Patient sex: M
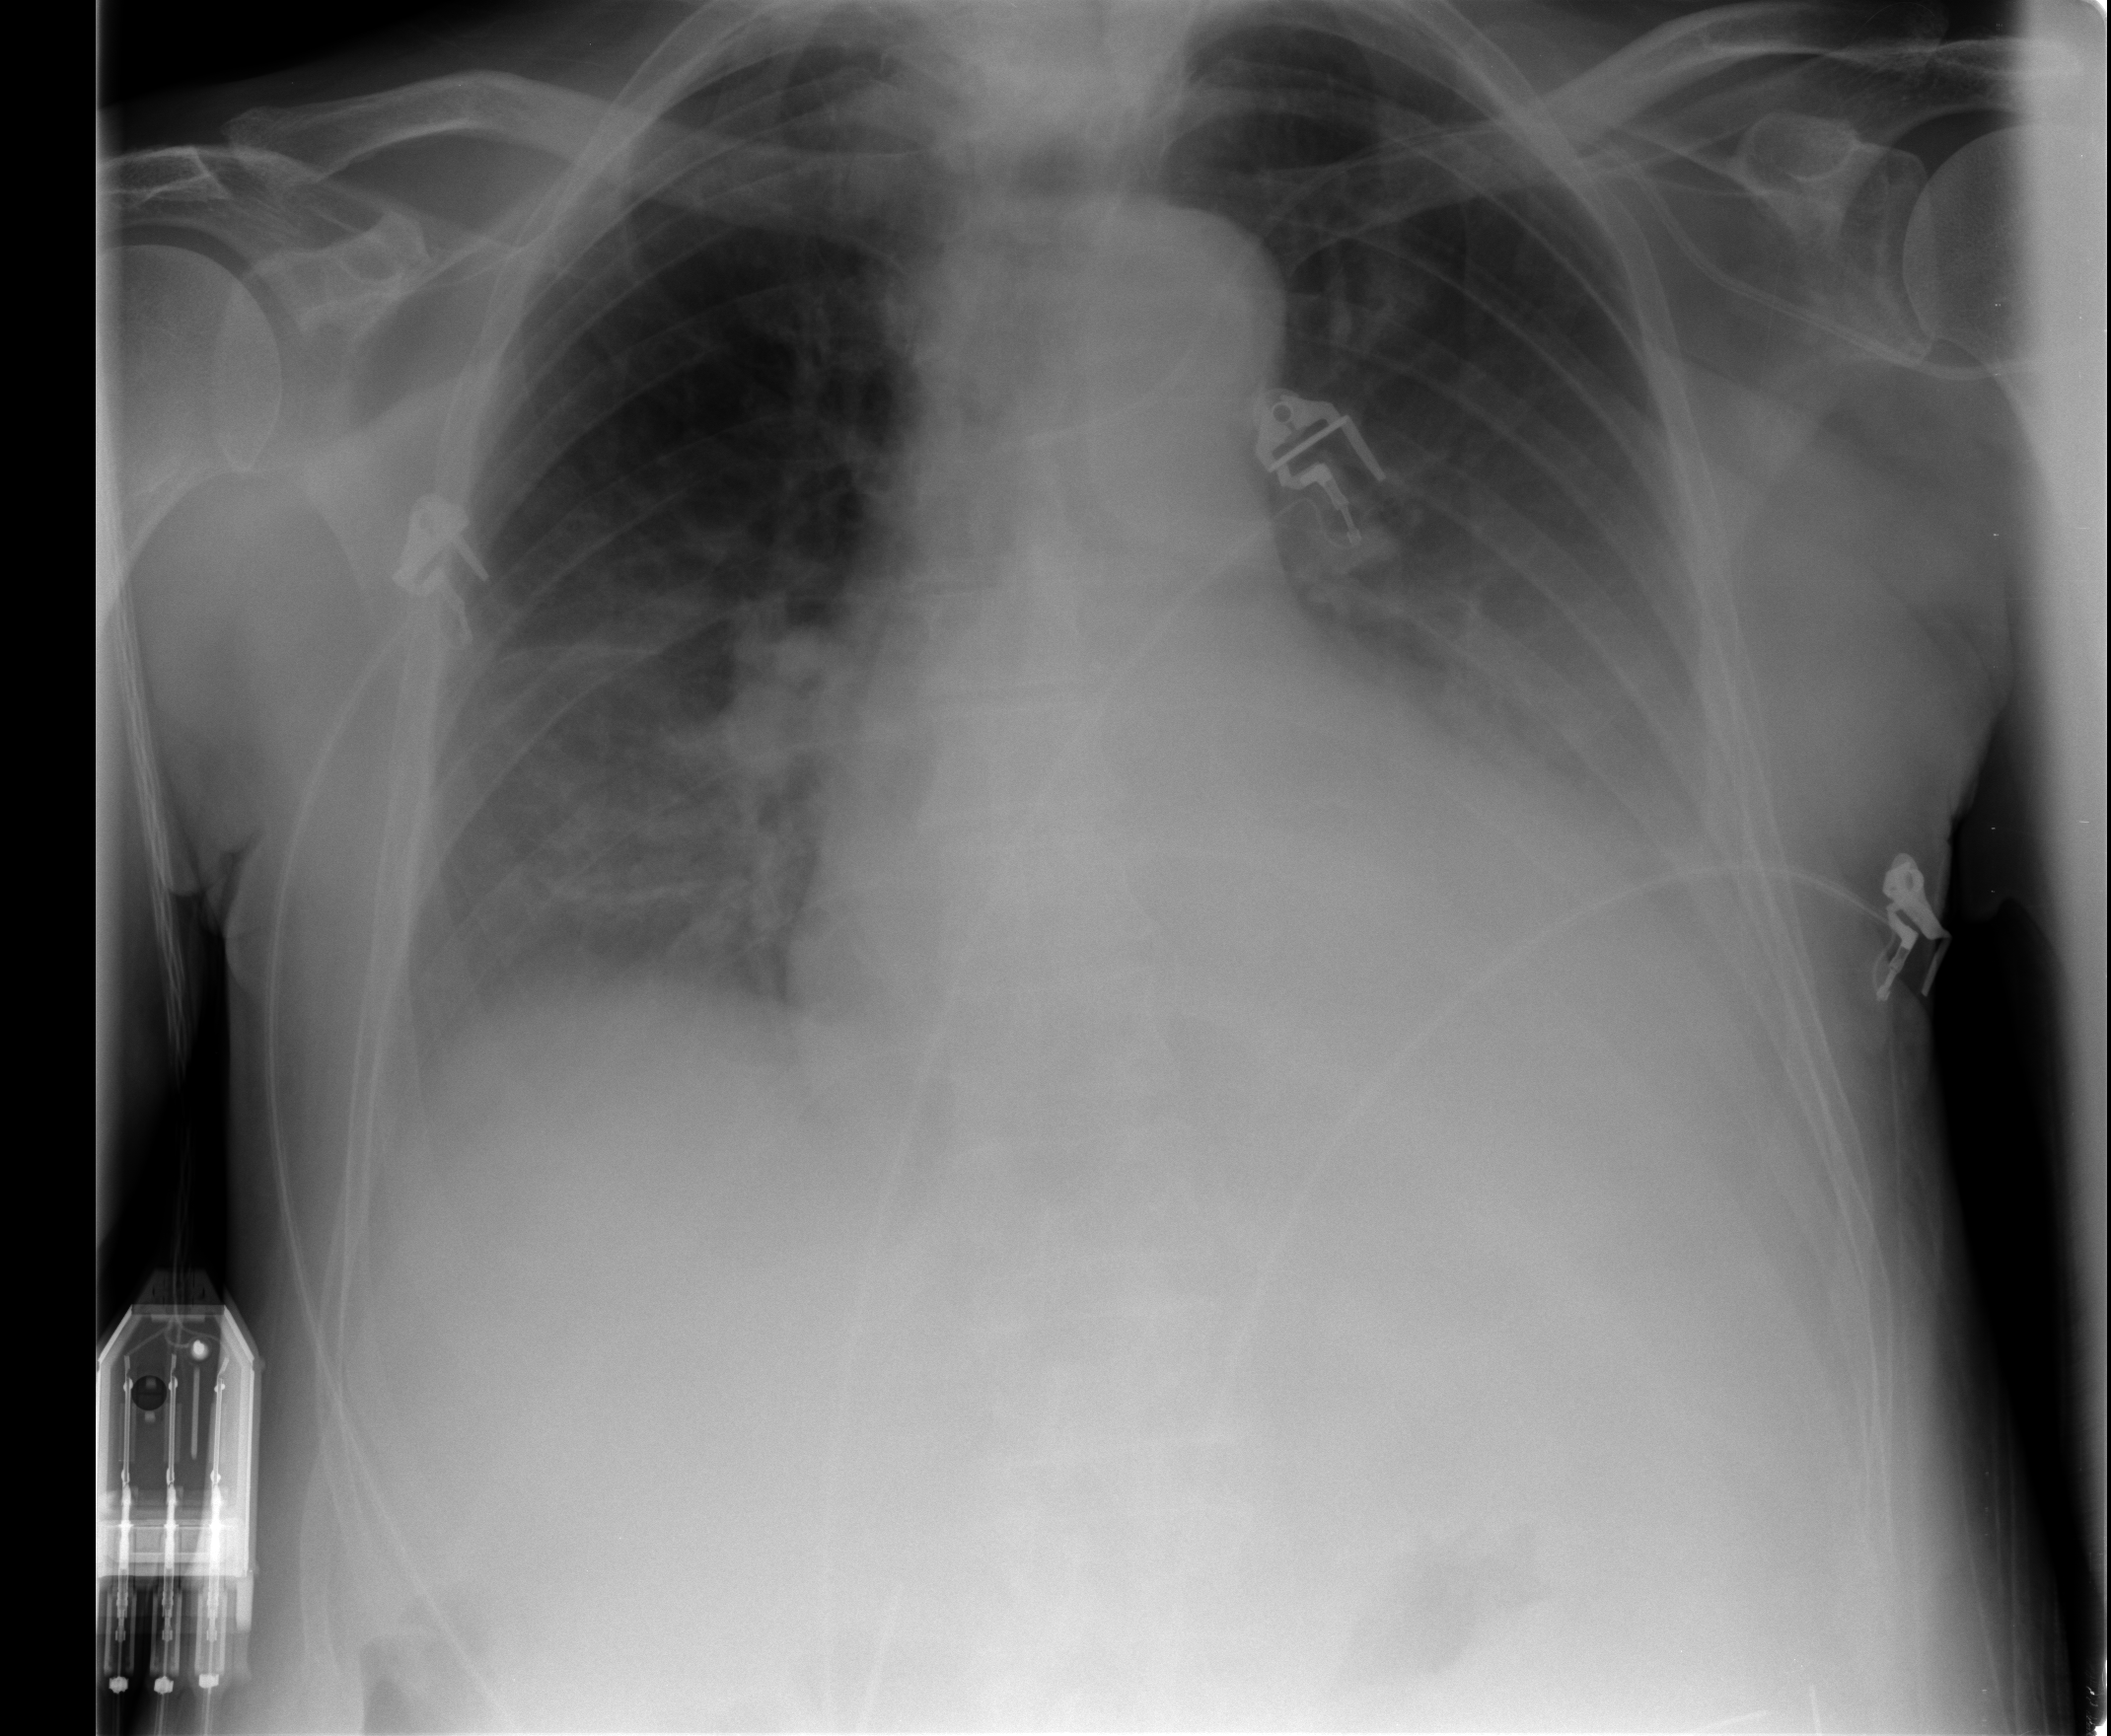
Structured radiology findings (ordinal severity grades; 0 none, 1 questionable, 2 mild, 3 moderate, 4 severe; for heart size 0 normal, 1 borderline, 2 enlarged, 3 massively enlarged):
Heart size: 2
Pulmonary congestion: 2
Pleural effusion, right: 1
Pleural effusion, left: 2
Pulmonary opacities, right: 0
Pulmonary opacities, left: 0
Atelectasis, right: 2
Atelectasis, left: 2